Question: I have an xcode project that's suddenly gone bad. I can only run on a physical device once, before it forgets the device is attached and offers only 'iOS device' next to my selected scheme. Worse still, 2/3 builds are cancelled for no reason:

If I try to rebuild or run (either on simulator or device) again a few times, eventually it works. But there's no clear pattern.
Any ideas what might be wrong? I'm currently using Xcode 4.6.1 on Retina MBP.
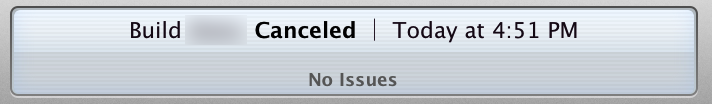
Answer: You should also try deleting derived data - go to Xcode's organizer, click on projects, click on your project, and hit the delete button where it says 'derived data'.